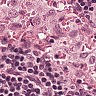
Metastatic tissue present: no